Interaction volume radius: 5 \u00c5
Interaction volume height: 35 \u00c5
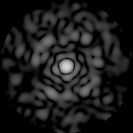
Disorder parameter: 0.8429